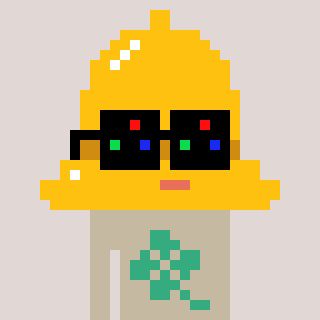
a pixel art character with square black sunglasses, a bell-shaped head and a bege-colored body on a warm background